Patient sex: M
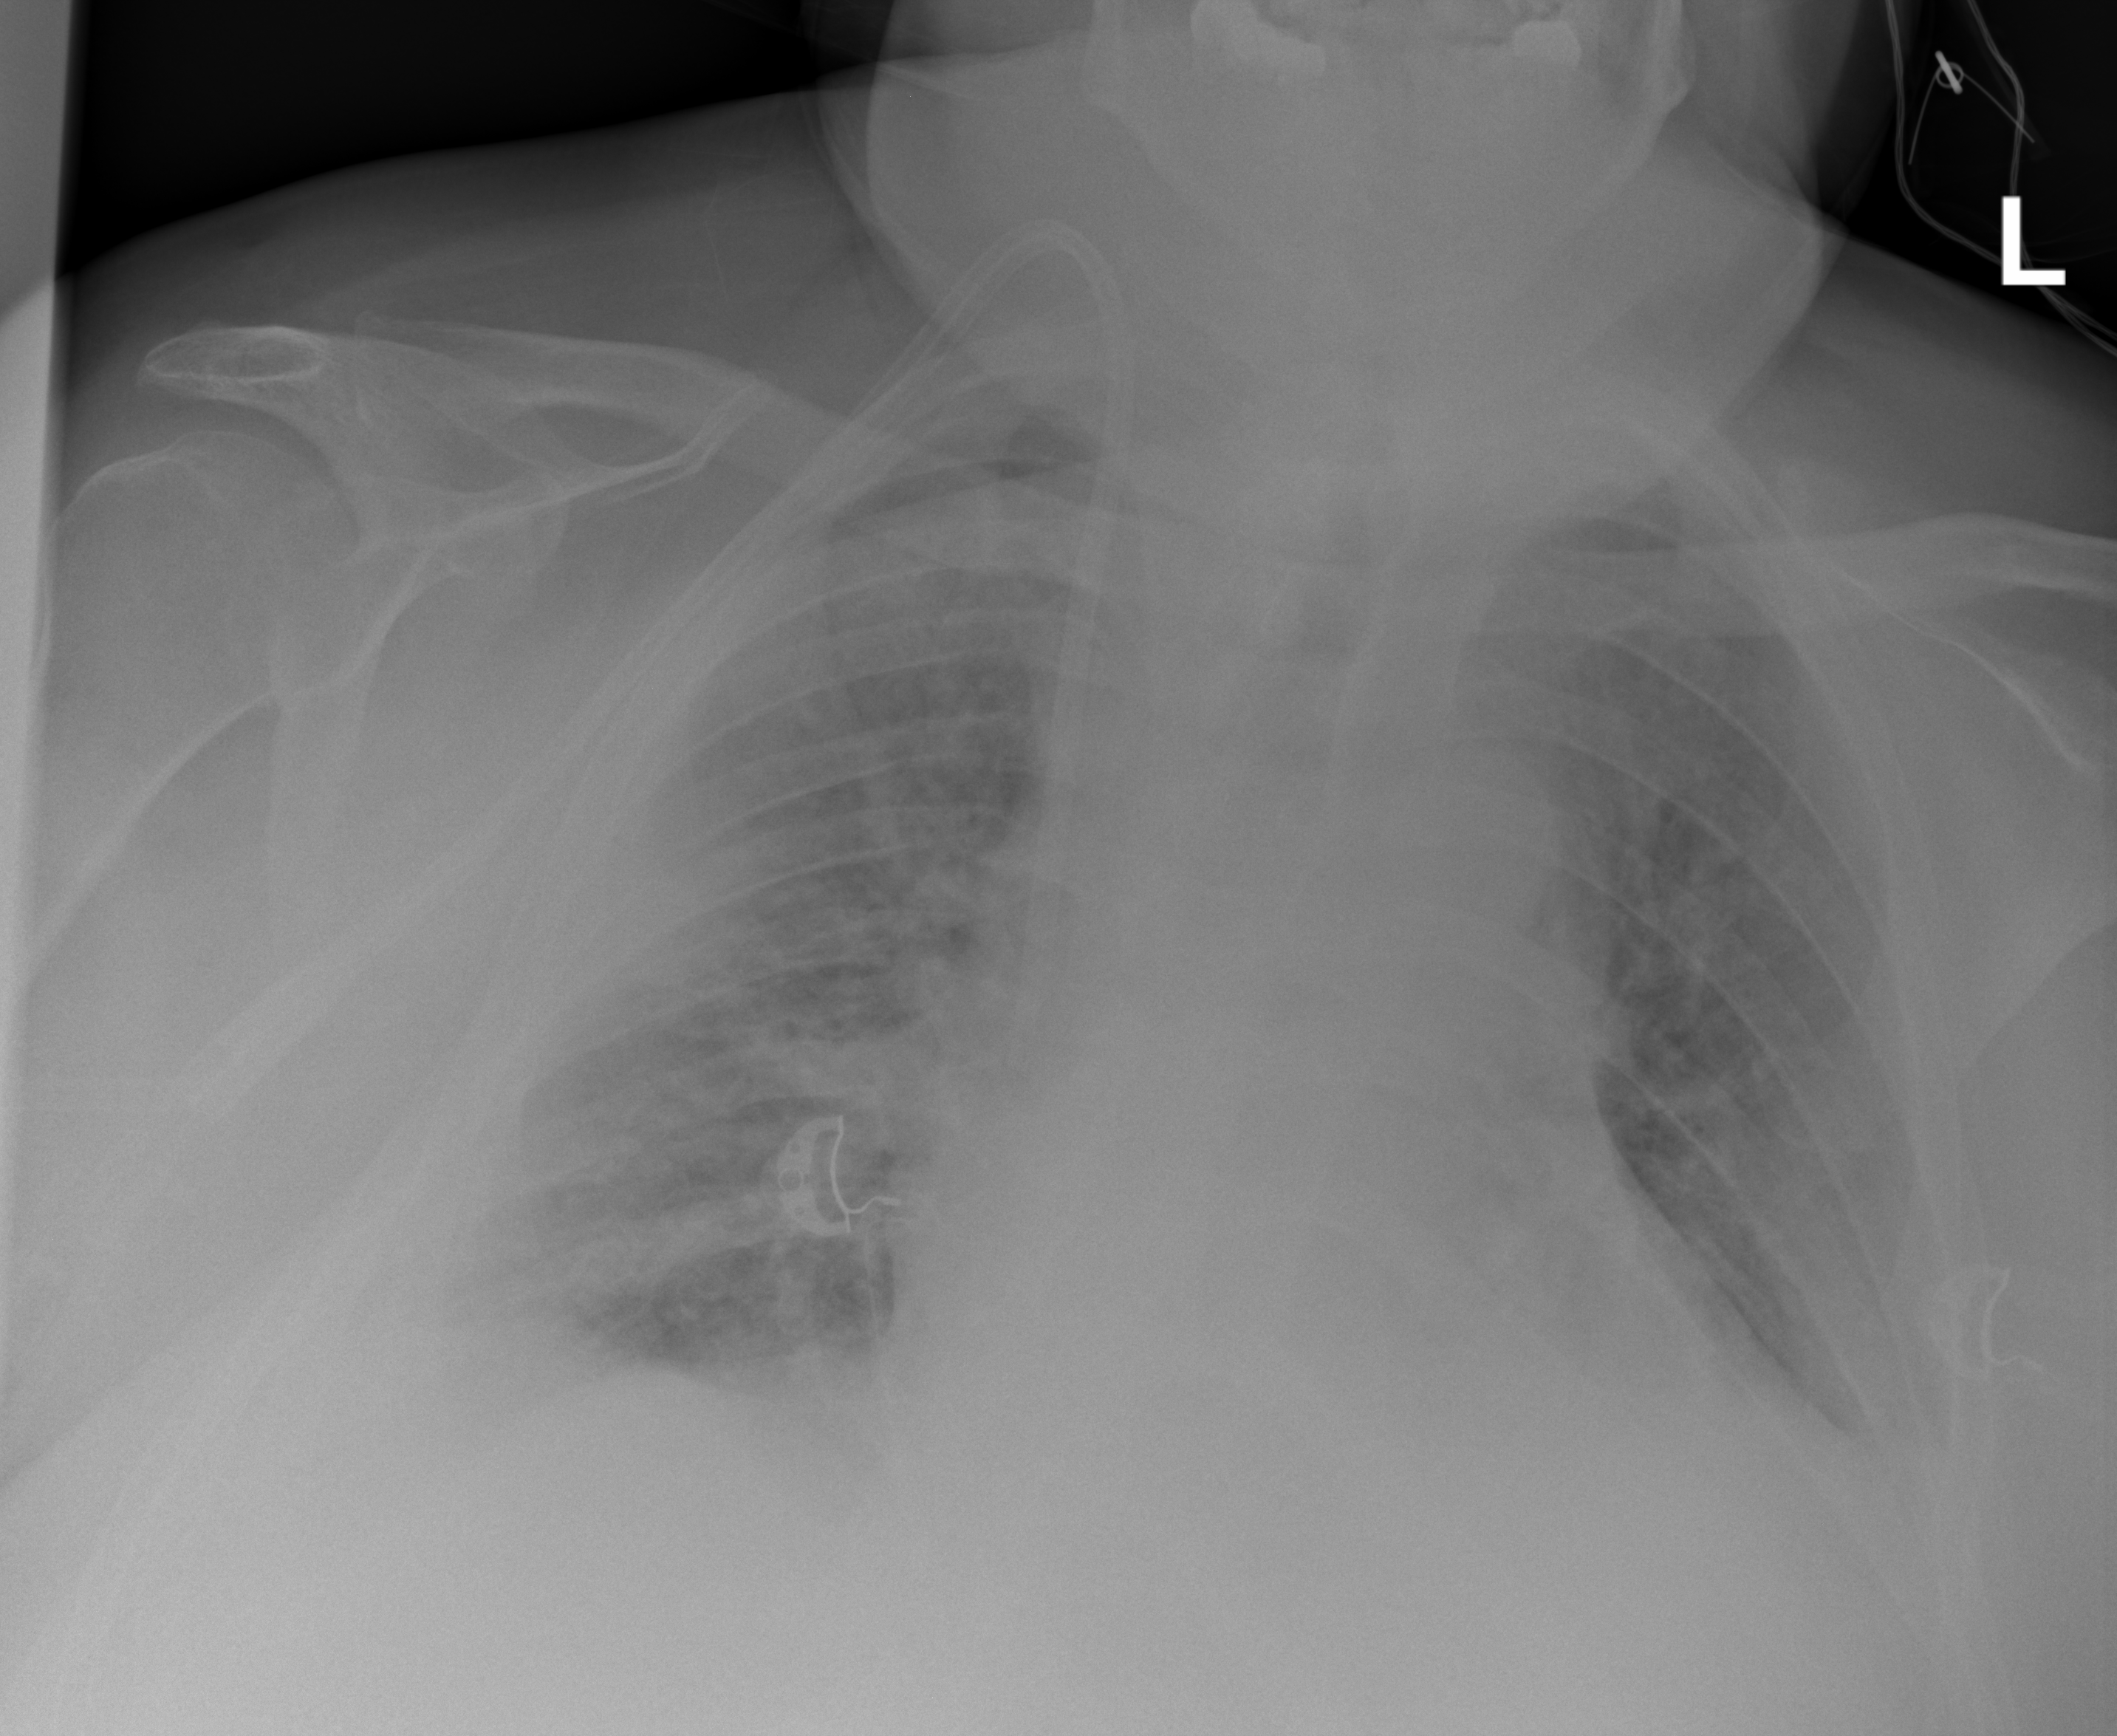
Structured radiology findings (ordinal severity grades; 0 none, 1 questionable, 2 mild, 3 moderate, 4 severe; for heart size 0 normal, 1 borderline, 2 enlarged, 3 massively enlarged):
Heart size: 2
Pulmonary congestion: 3
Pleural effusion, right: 3
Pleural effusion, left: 3
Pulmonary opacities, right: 3
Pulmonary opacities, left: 3
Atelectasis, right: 2
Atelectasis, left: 2